Question: I am going to create a Android application project in eclipse,so I am getting this exception. Give me any suggestions to get rid of this. Thanks in advance..
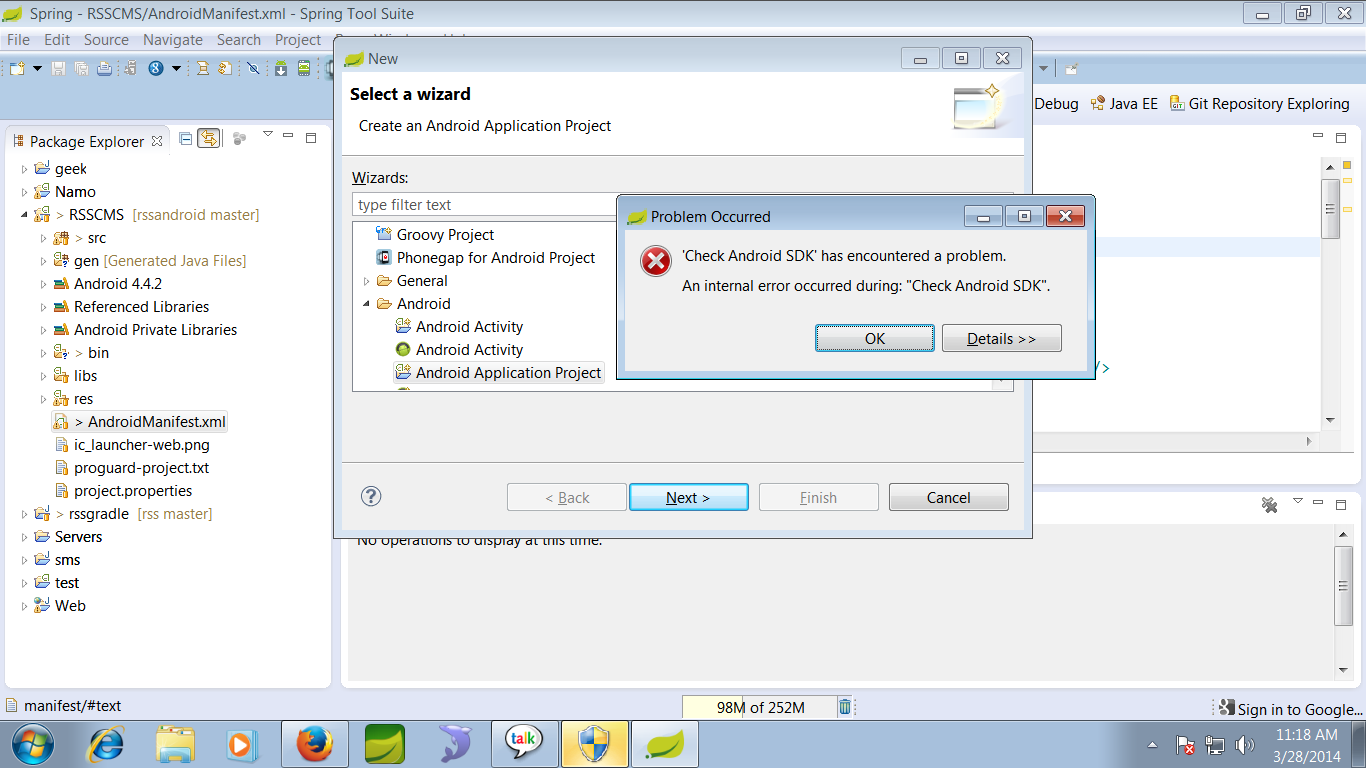
Answer: I just uninstalled ADT plugin from eclipse and reinstalled it again. It solved my issue.That's it.
May it helps to some one.Thanks.